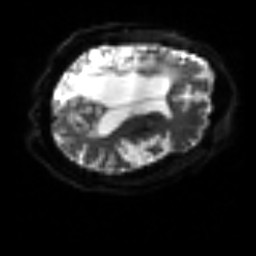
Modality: sbref
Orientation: axial
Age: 65
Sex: female
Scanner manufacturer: siemens
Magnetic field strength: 3 T
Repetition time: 3.2 s
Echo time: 0.081 s